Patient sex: M
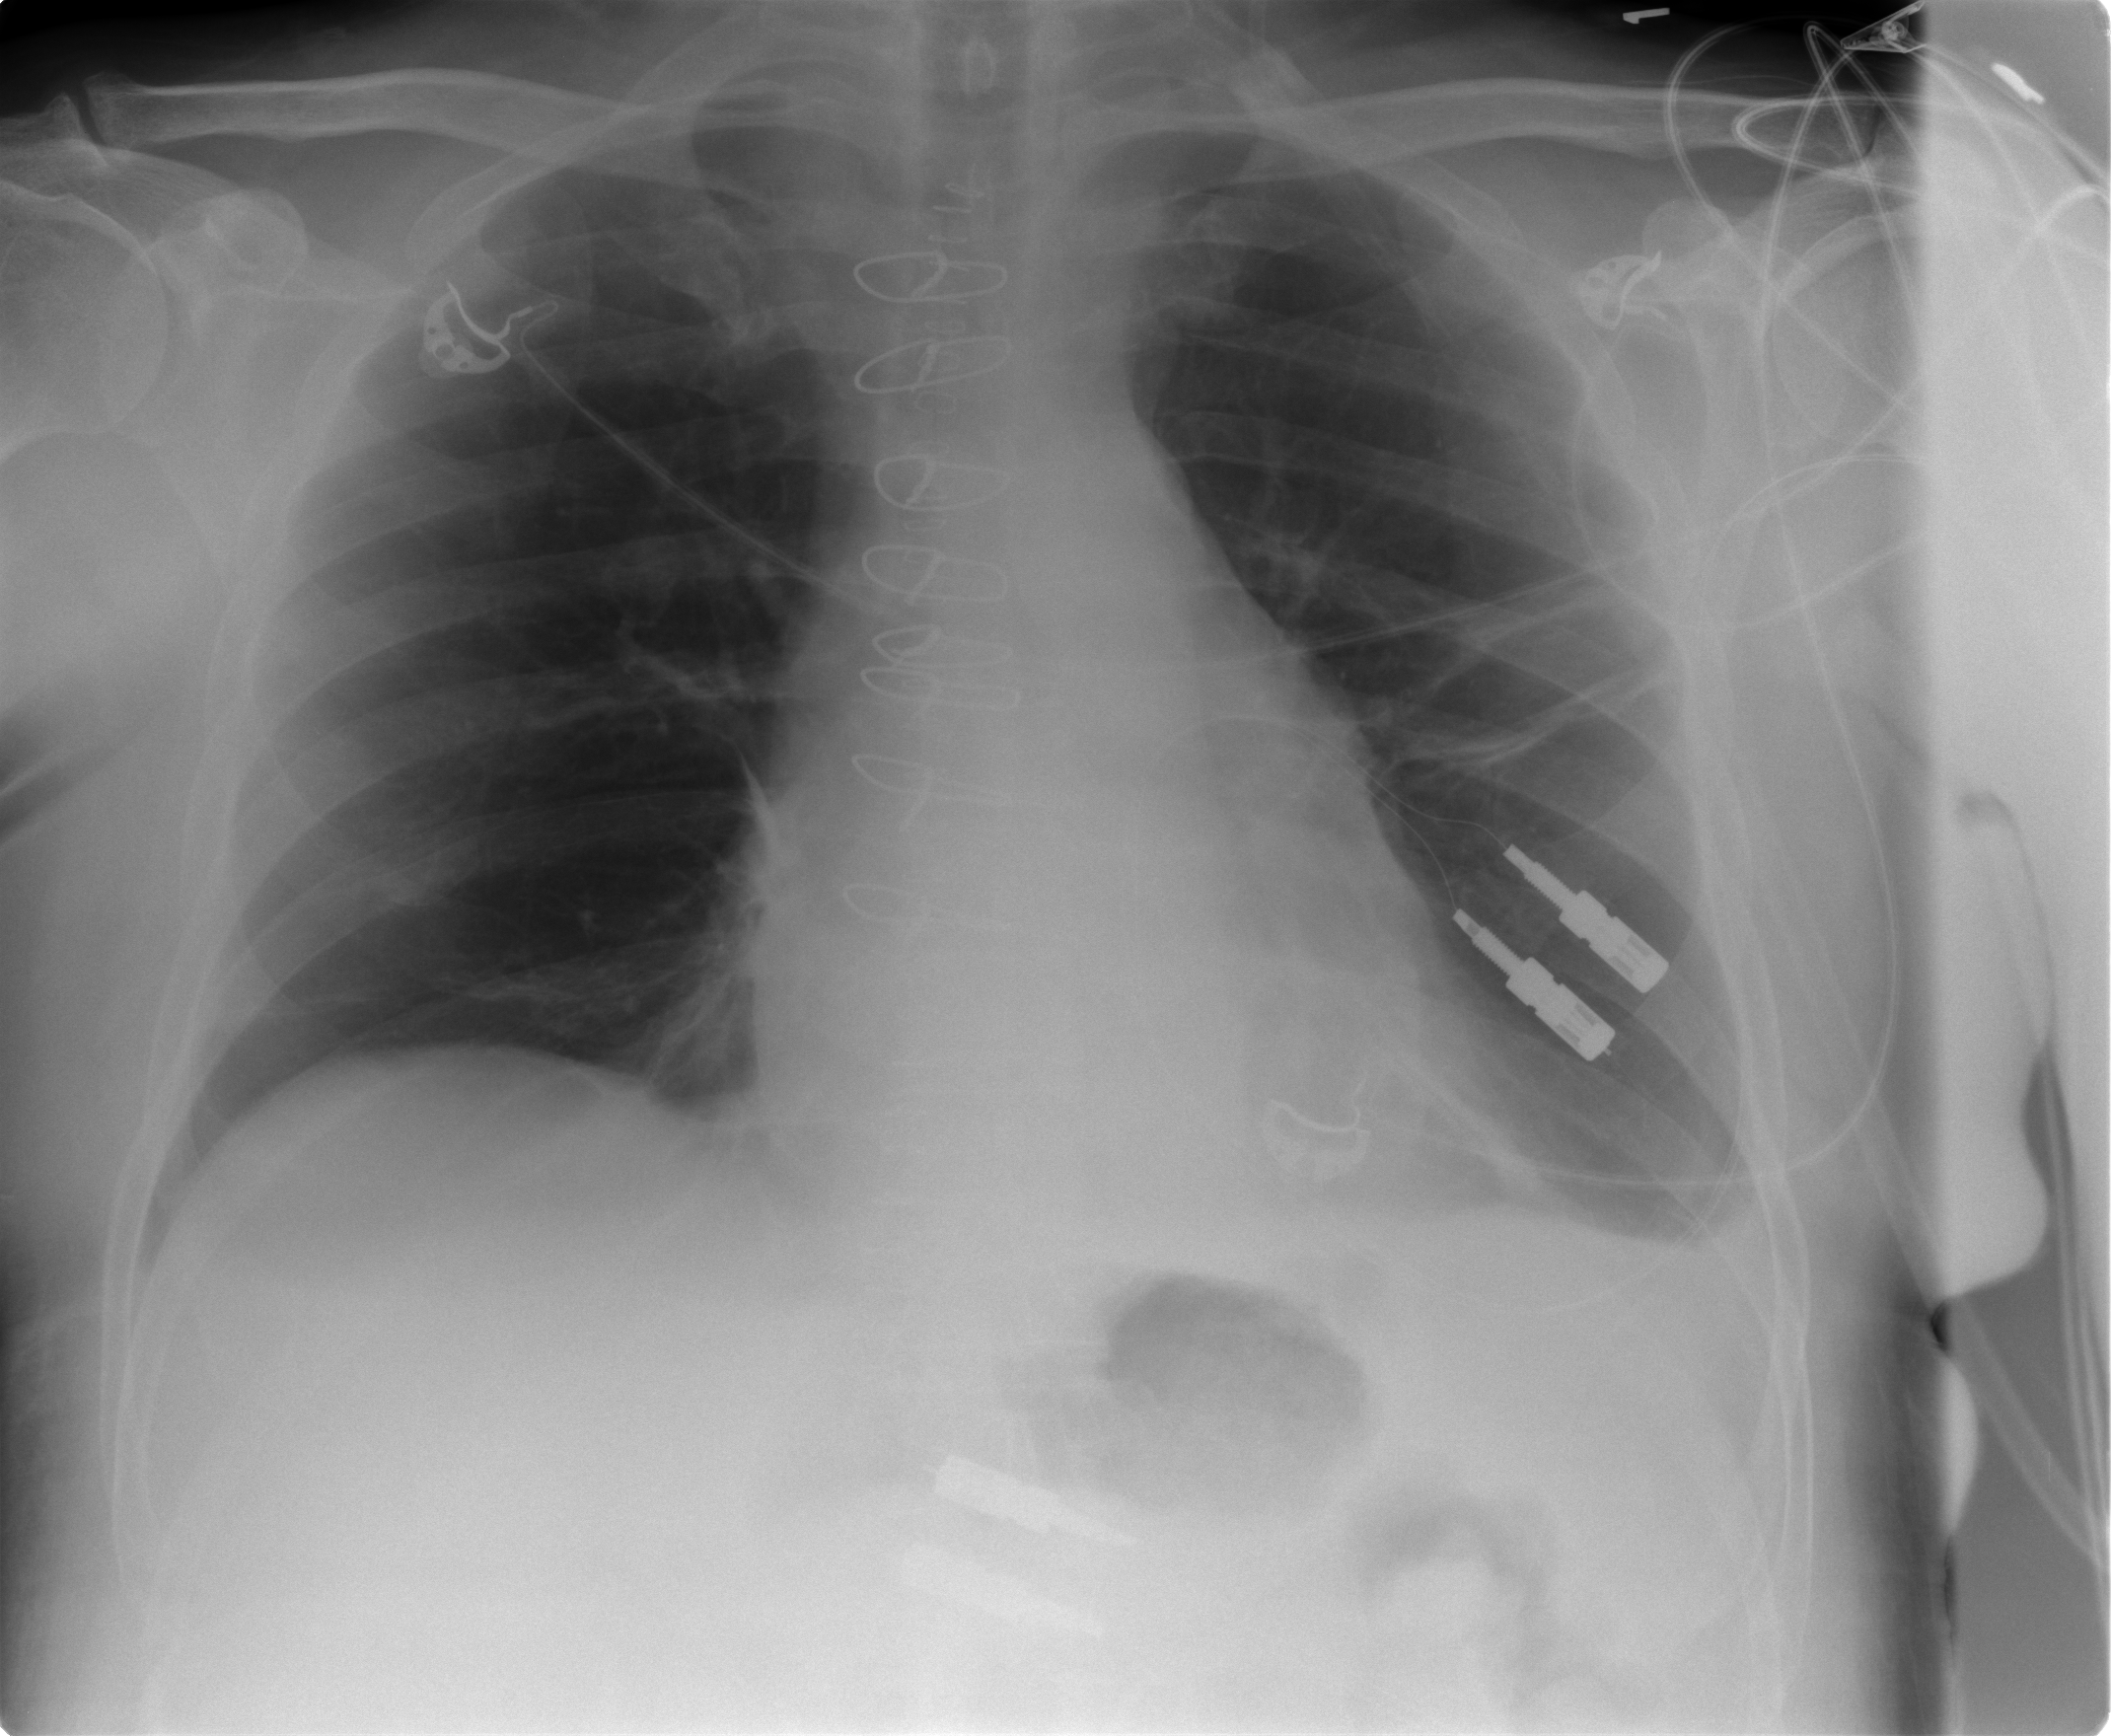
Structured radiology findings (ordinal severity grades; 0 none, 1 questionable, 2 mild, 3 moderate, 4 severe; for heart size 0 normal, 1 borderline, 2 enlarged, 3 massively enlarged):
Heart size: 0
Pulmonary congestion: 0
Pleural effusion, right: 0
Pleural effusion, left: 2
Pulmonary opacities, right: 0
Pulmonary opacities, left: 0
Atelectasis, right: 0
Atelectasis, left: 0